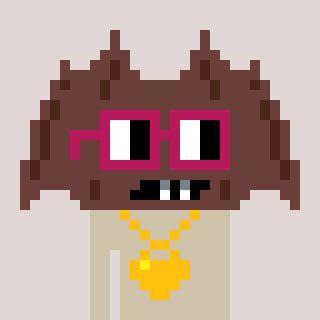
a pixel art character with square dark red glasses, a bat-shaped head and a bege-colored body on a warm background